Field crop: maize
Growth stage: 2
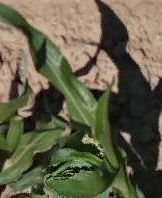
Species: maize